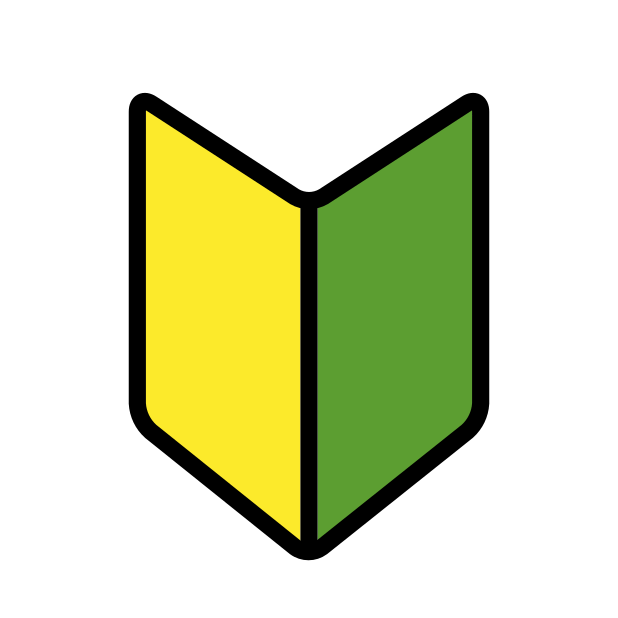
Emoji: 🔰
Name: japanese symbol for beginner
Unicode: 0x1f530